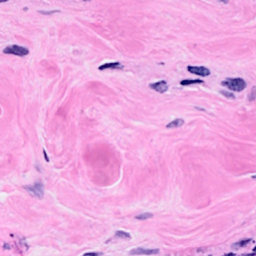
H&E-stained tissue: Breast